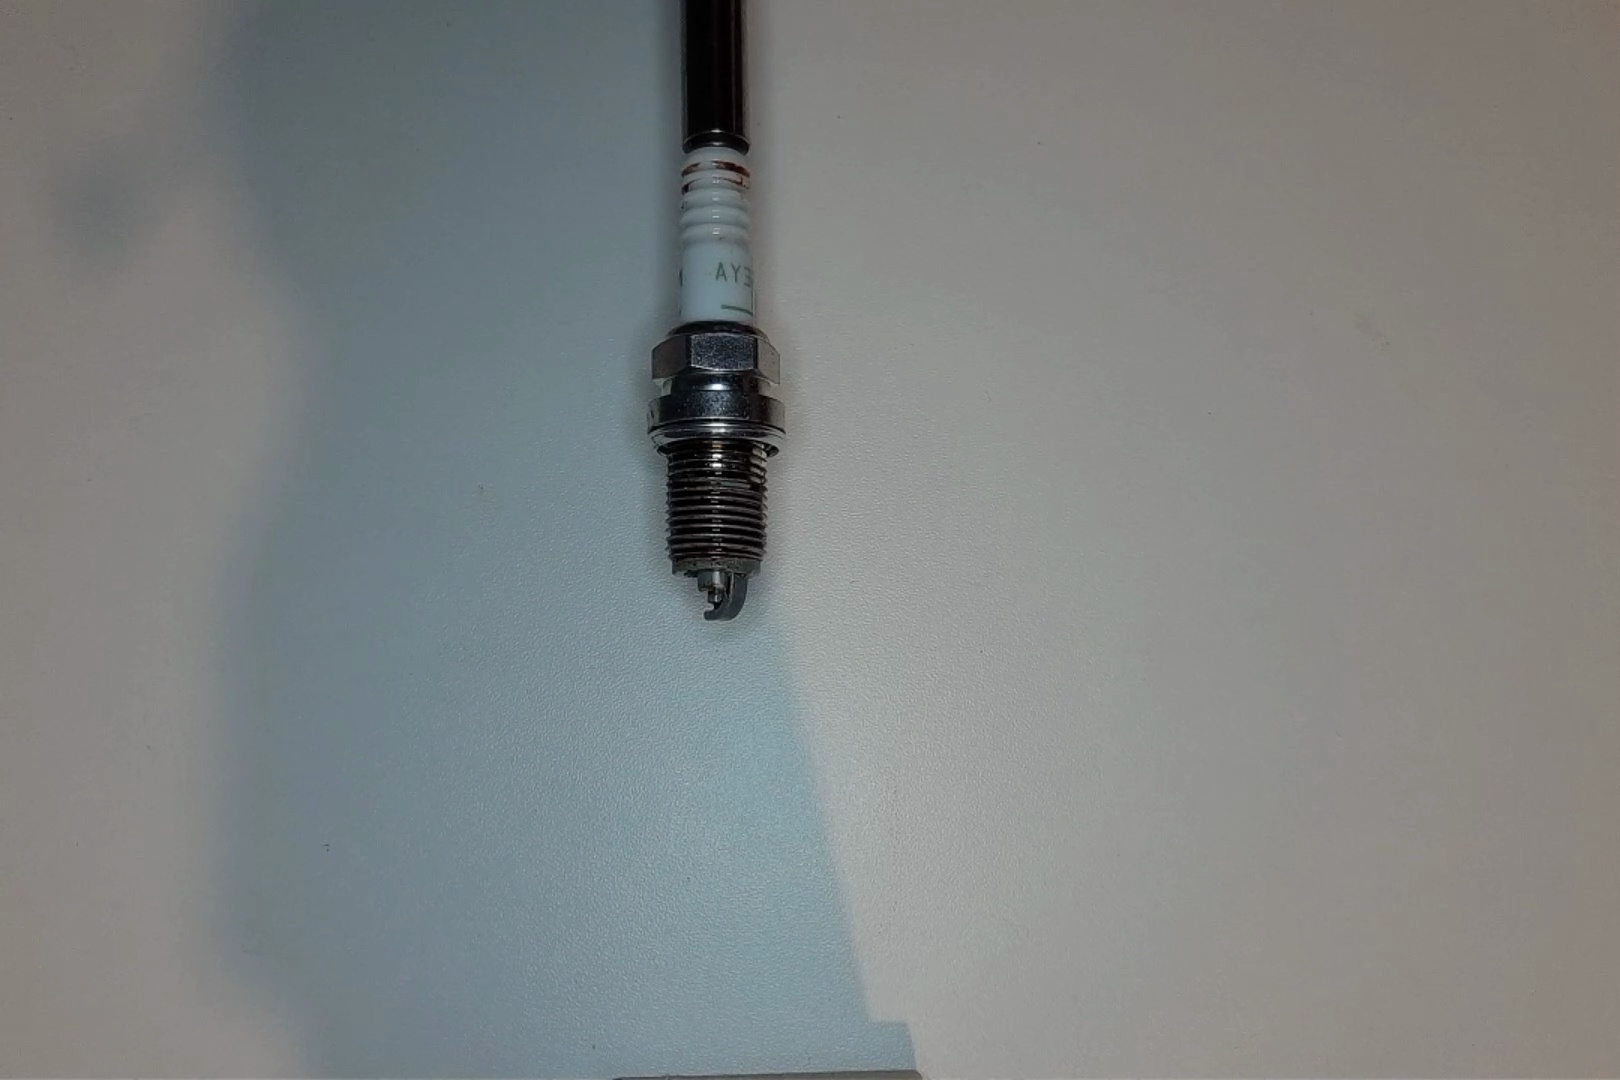
Label: anomaly